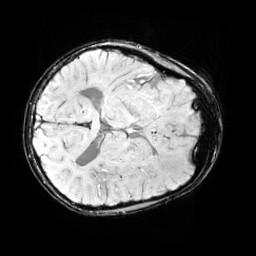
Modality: SWI
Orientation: axial
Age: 11
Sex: male
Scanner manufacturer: siemens
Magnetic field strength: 3 T
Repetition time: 0.027 s
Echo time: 0.02 s